Field crop: maize
Growth stage: 1
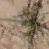
Species: salsola